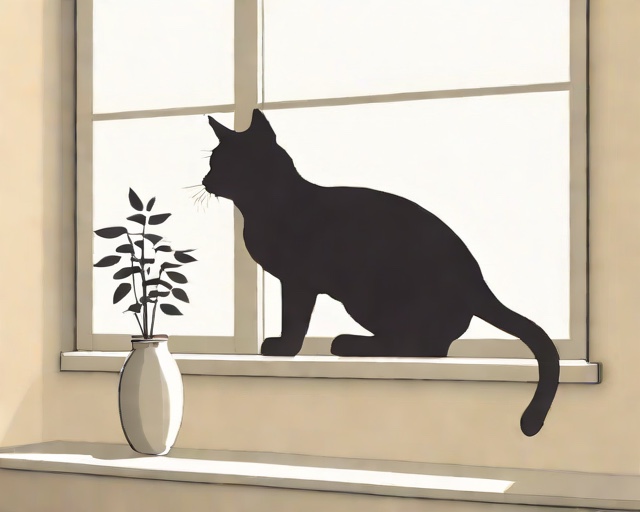
Category: Pets